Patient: sex M, age 47
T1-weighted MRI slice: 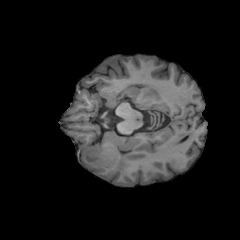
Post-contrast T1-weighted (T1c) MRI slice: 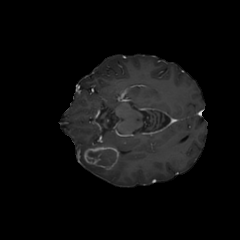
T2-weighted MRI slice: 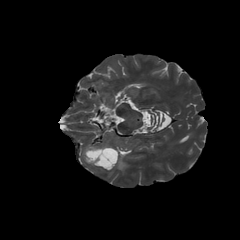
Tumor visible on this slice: yes
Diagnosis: Glioblastoma, IDH-wildtype
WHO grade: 4